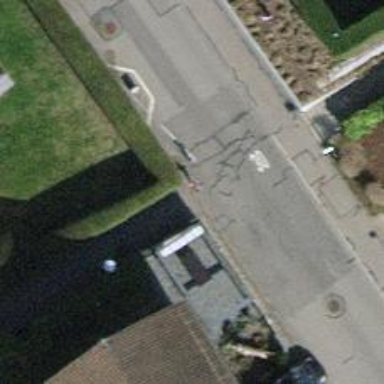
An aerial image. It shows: Raised kerb.